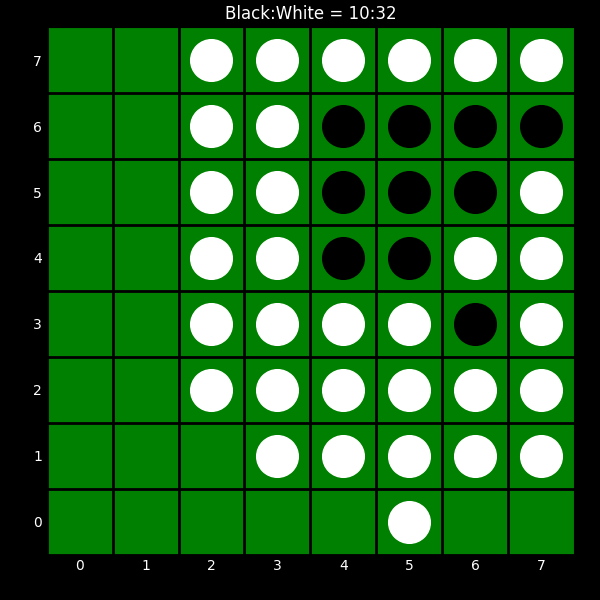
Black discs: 10
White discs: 32